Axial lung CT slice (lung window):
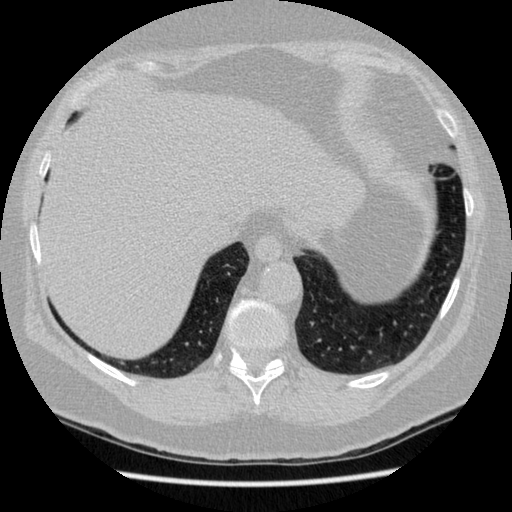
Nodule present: no